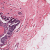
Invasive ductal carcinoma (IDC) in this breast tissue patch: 0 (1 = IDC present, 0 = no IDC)